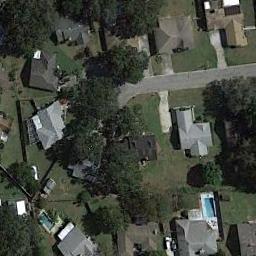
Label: medium_residential